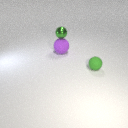
small green rubber sphere in front of large purple rubber sphere